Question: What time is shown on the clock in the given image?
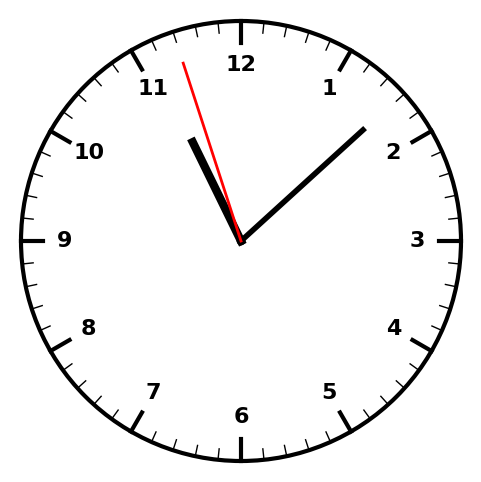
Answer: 11:07:57